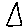
Label: triangle